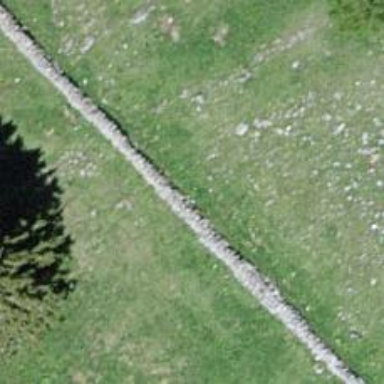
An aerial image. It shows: Wall barrier.